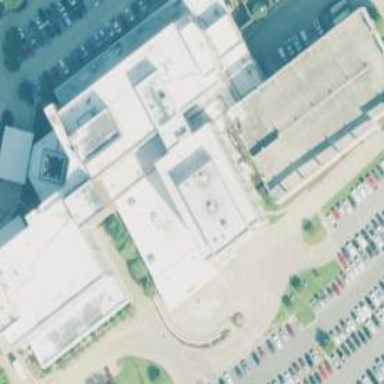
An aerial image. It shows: Healthcare facility identified as hospital.